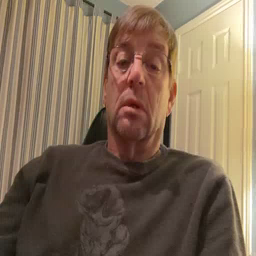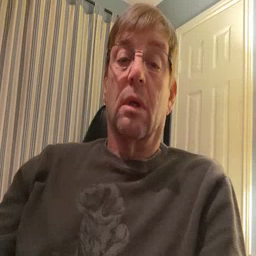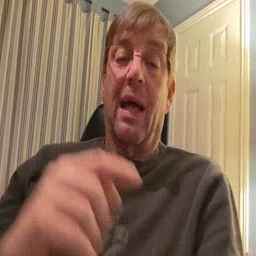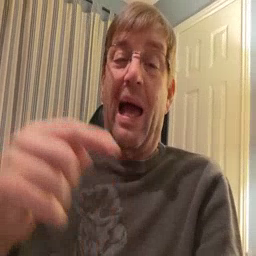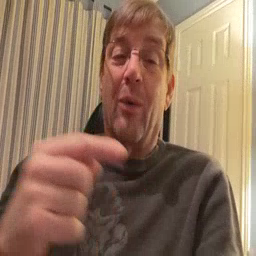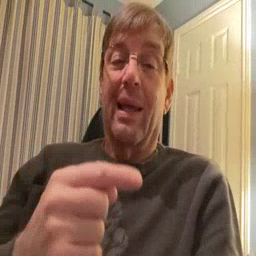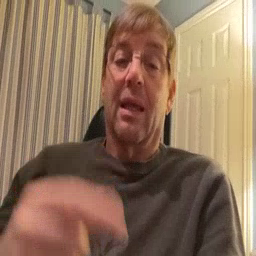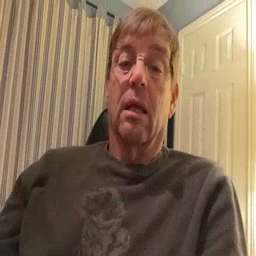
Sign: owie